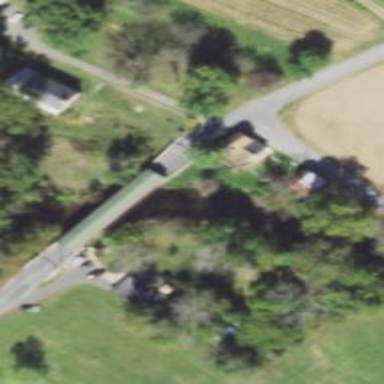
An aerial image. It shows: Covered bridge over tertiary road.